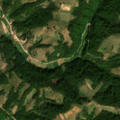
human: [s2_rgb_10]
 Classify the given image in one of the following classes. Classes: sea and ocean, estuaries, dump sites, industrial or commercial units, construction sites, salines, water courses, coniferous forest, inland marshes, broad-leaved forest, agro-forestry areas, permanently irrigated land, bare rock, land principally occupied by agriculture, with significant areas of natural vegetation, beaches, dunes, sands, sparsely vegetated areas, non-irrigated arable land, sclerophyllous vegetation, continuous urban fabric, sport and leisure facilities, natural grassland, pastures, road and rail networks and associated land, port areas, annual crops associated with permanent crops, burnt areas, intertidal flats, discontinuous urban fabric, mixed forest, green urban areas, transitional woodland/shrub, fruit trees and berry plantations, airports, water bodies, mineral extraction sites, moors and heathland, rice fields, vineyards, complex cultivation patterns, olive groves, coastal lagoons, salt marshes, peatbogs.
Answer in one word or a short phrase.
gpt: complex cultivation patterns, land principally occupied by agriculture, with significant areas of natural vegetation, broad-leaved forest